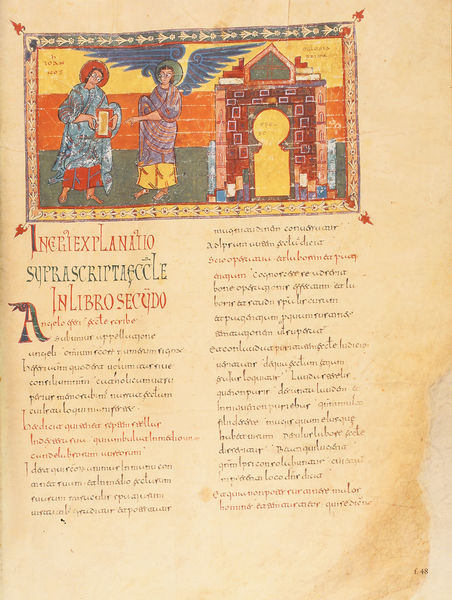
Titel: Beatus-Manuskript
Künstler: Magius
Institution: New York, Pierpont Morgan Library
Schlagwörter: blau, flügel, mann, gelb, grün, stadt, bunt, frau, zeichnung, gebäude, haus, rot, bibel, rahmen, stein, bild, kirche, gewand, gold, engel, schrift, bogen, mauer, farbe, tafel, tor, buch, fuss, burg, religion, druck, seite, illustration, text, initiale, pergament, heiligenschein, nimbus, schloß, segen, heiliger, schlüssel, bote, miniatur, handschrift, verkündigung, latein, maurisch, buchmalerei, spalte, evangeliar, manuskript, heligenschein, illumination, a, libro, inlibro, golo